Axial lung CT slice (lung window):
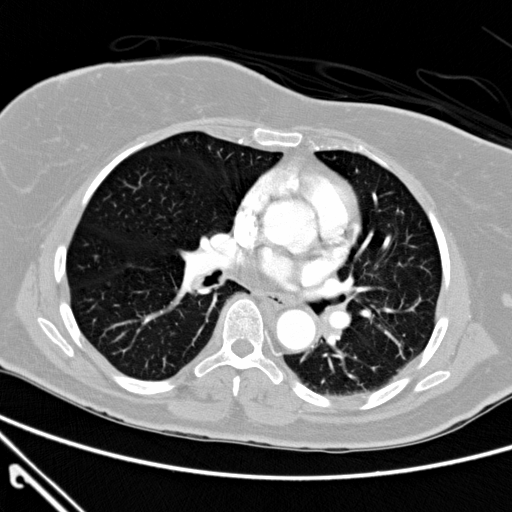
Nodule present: no